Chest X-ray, PA view. Patient: 57 years old, sex M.
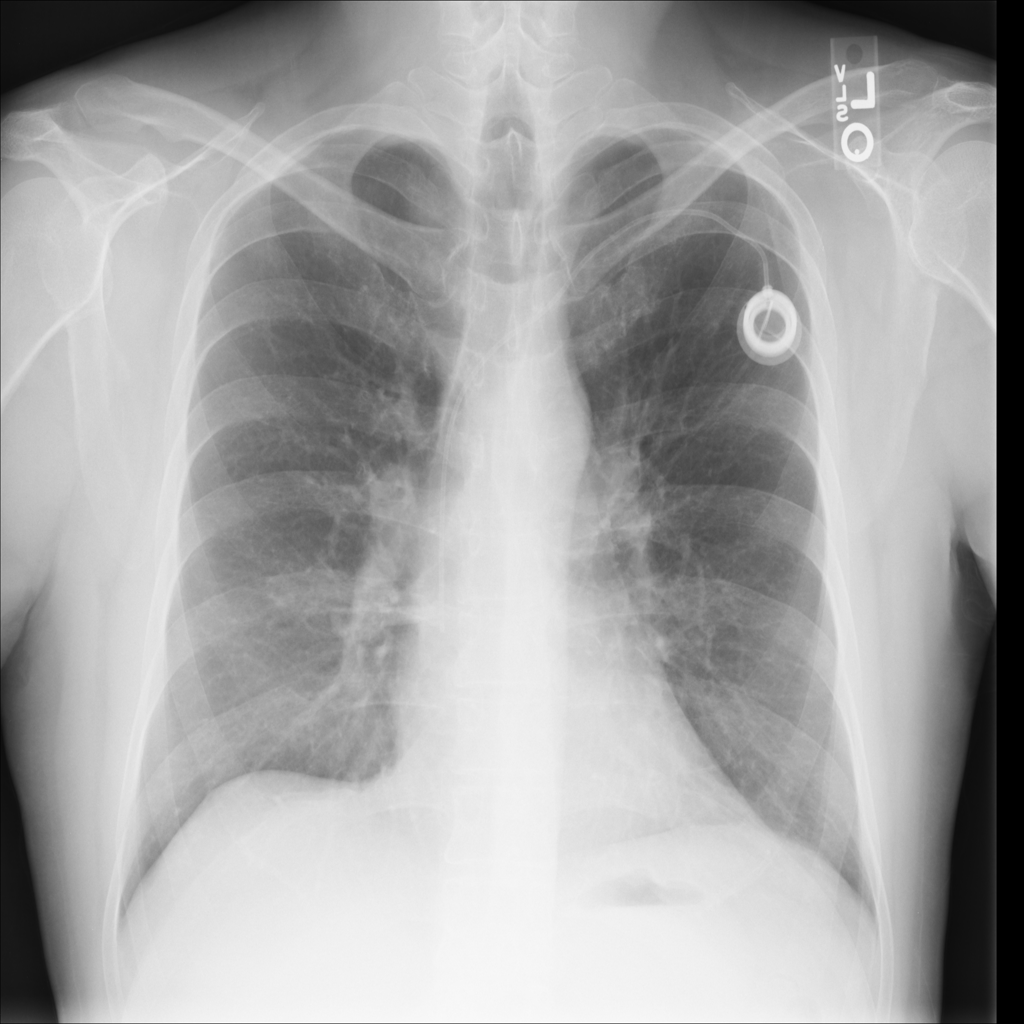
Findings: No Finding